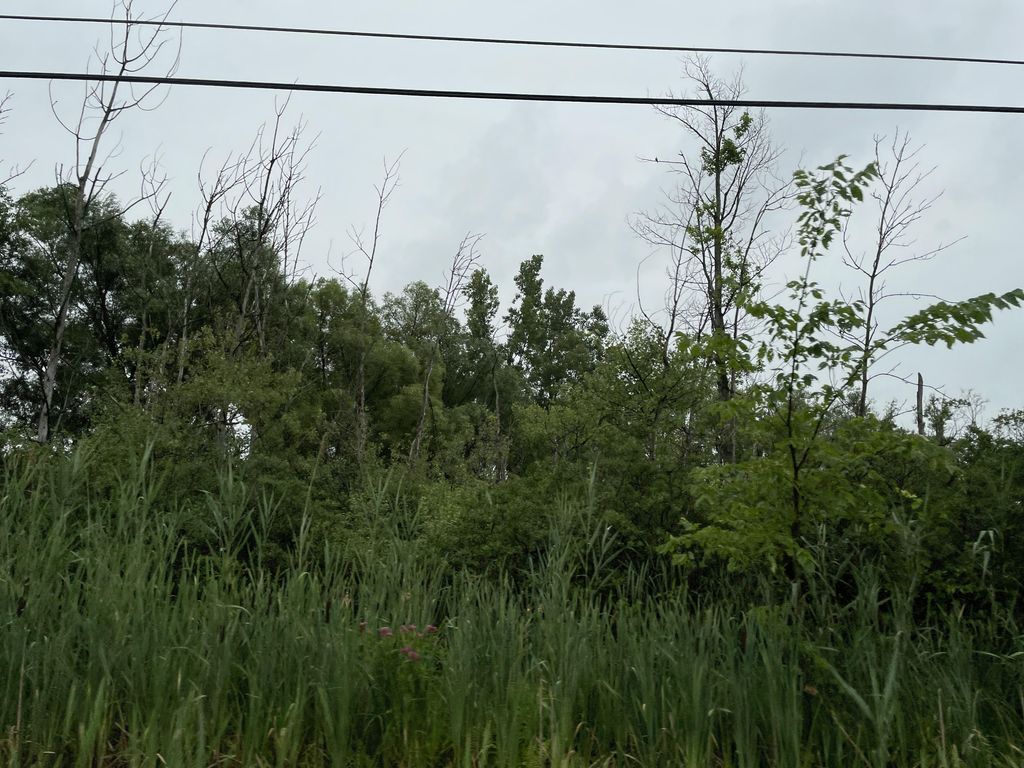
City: kitchener-waterloo